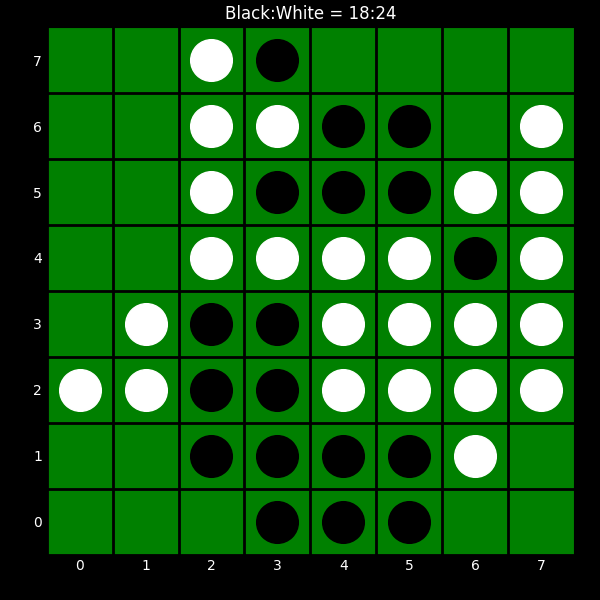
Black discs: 18
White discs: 24